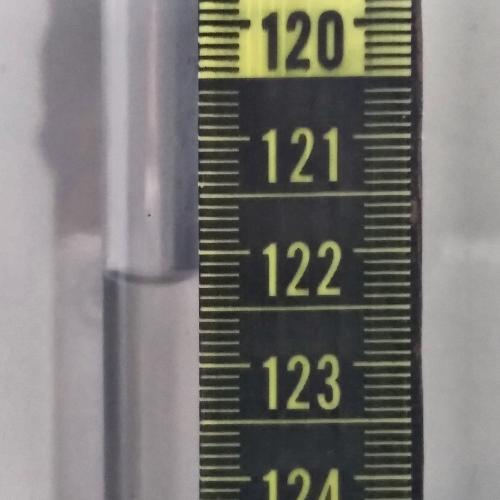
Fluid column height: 122.2 cm